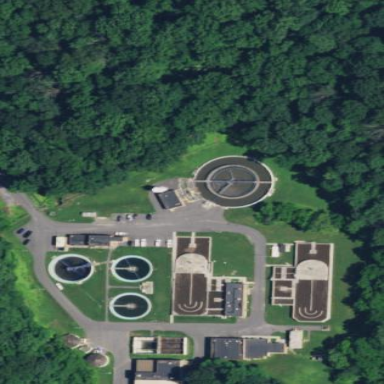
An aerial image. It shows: Wastewater plant.